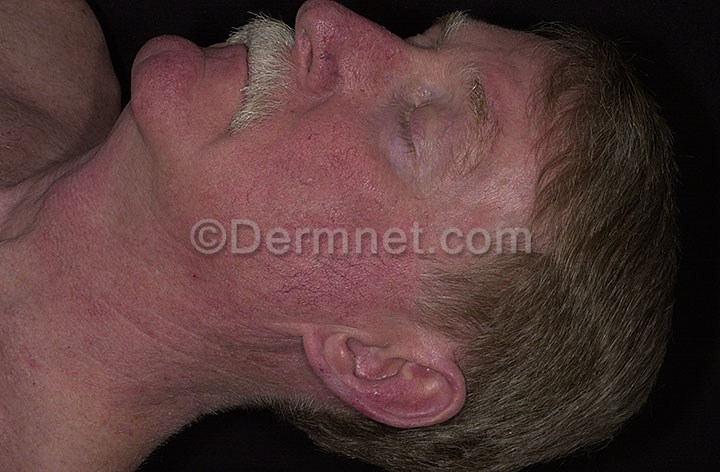
Disease: Actinic Keratosis Basal Cell Carcinoma and other Malignant Lesions